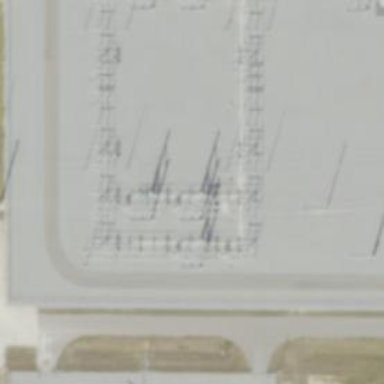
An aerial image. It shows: Switch for power supply.